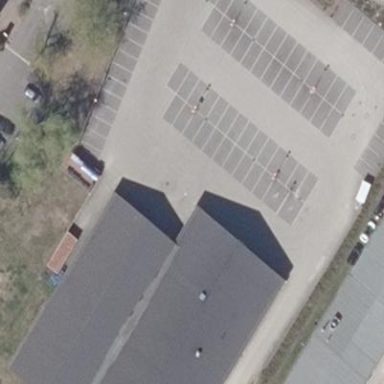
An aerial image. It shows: Parking area with surface.